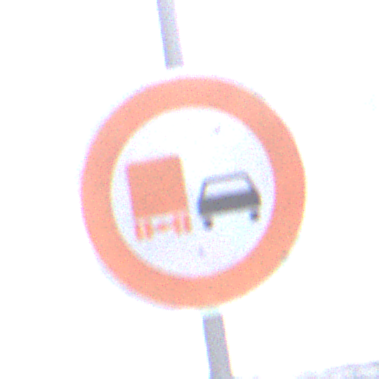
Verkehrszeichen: UeberholverbotKraftfahrzeuge
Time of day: MorningAfternoon
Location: Outdoor (Suburban)
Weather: PartlyCloudy
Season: NotSpecified
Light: Natural